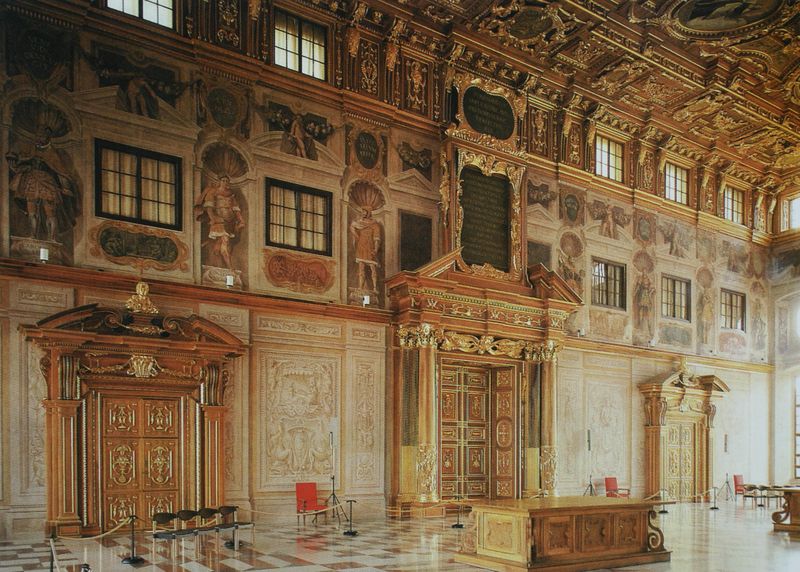
Titel: Südliche Wand des Goldenen Saales nach Wiederherstellung der Freskenmalerei
Künstler: Elias Holl
Standort: Augsburg
Institution: Rathaus
Schlagwörter: gemälde, grün, menschen, braun, bunt, fenster, frankreich, glas, hell, holz, licht, marmor, pfeiler, raum, schmuck, schwarz, stuhl, stühle, säule, säulen, tisch, tür, weiss, zimmer, gebäude, rot, schloss, malerei, muster, ornament, wand, architektur, barock, historie, stein, boden, gold, decke, renaissance, farbig, schrift, bilder, italien, türen, giebel, mauer, pilaster, saal, figuren, kaiser, tafel, inschrift, büste, ornamente, verzierung, wandgemälde, wandmalerei, stuck, hoch, halle, foto, fotografie, photographie, wände, eingang, gewölbe, kloster, palast, fliesen, kunst, bildnisse, festlich, rathaus, ritter, altar, intarsien, schnitzerei, photo, portal, tore, gesims, skulpturen, portale, statuen, fresken, kassetten, kassettendecke, heilige, muschel, fresko, museum, marmorboden, muscheln, büsten, ornamentik, verzeirung, verzierungen, fresco, majestätisch, absperrung, innenarchitektur, vertäfelung, römisch, palais, verziehrung, nischen, attika, deckenmalerei, enster, festsaal, augsburg, wandbemalung, stuhle, schlosssaal, flieden, goldener saal, absperrungen, gekröpft, holl, holz4muscheln, vertirung, wandbemalug, wandbemalung4fresko, wandmalereine, franzäsisch, absperrseil